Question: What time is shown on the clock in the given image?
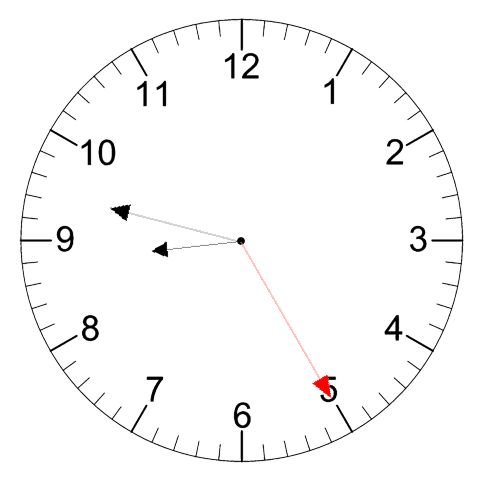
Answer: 08:47:25